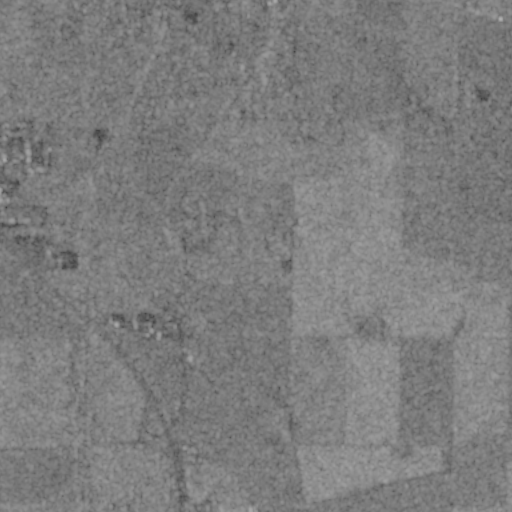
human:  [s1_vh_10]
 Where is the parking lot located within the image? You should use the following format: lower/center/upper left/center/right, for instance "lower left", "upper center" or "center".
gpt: The parking lot is located in the upper center of the image.
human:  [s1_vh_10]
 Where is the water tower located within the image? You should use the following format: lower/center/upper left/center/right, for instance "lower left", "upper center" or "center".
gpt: The water tower is located in the upper left of the image.
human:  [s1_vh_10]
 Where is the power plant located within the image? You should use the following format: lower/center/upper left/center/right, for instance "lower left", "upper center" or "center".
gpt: There is no power plant in the image.

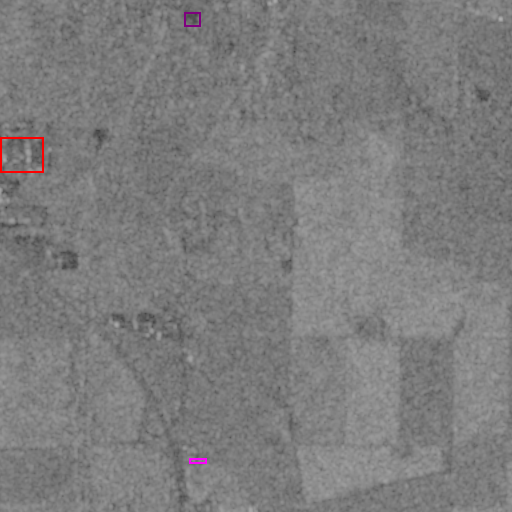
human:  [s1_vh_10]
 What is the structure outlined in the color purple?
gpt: The structure outlined in purple is a parking lot.
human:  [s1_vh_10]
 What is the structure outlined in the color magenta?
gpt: The structure outlined in magenta is a building.
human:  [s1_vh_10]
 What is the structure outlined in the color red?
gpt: The structure outlined in red is a building.
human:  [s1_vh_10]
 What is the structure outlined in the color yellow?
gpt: There is no yellow outline.